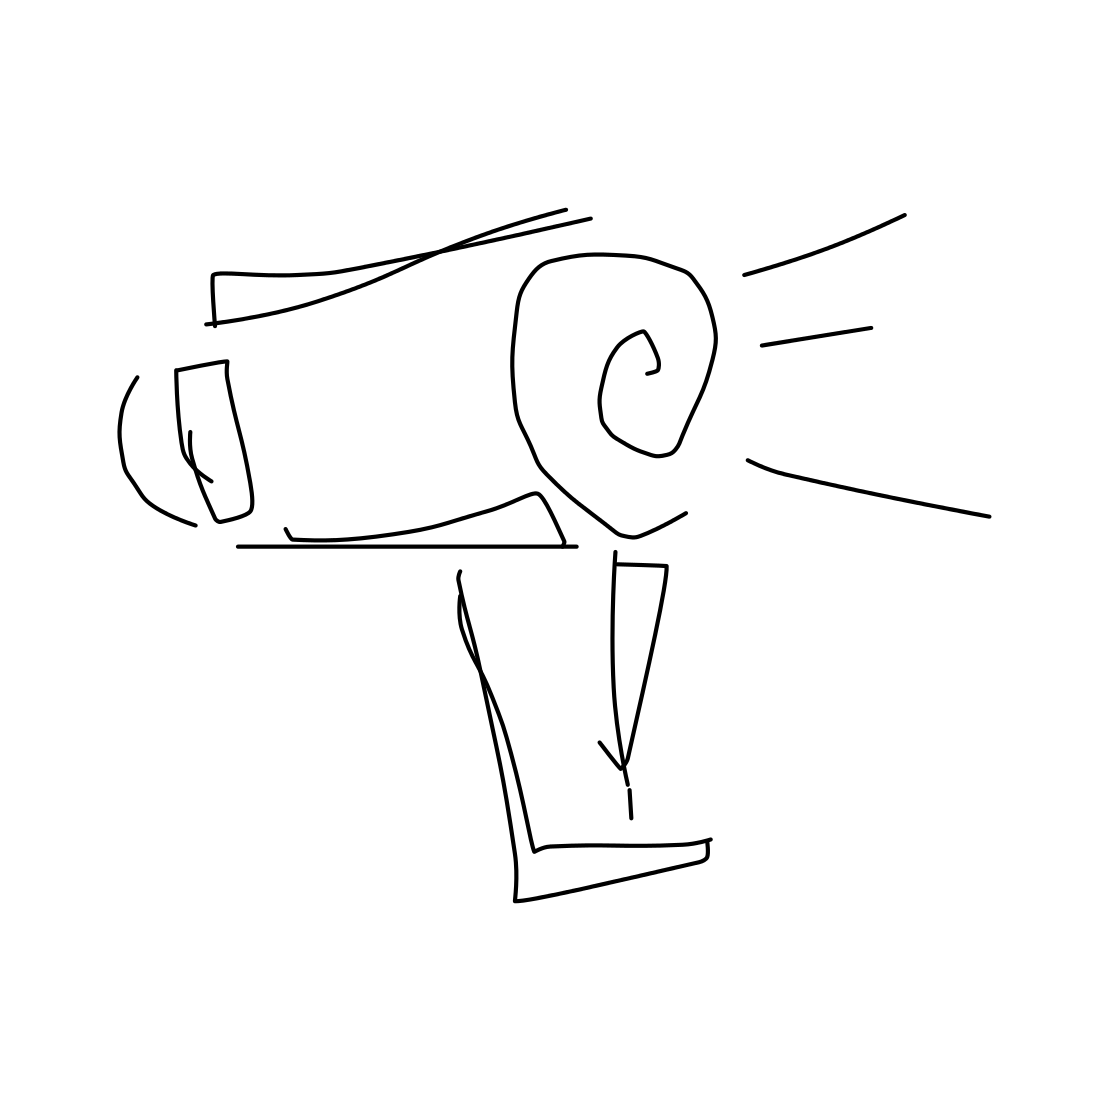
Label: megaphone